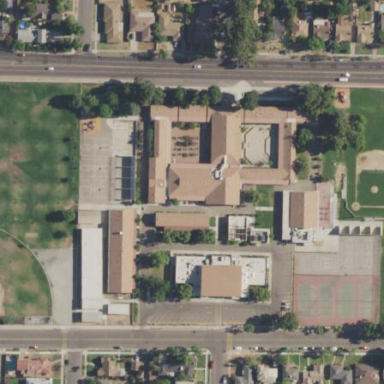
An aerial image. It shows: School.